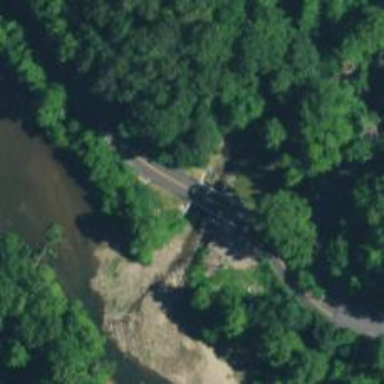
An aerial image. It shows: Unclassified road with asphalt surface going over slab bridge.